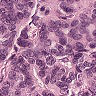
Metastatic tissue present: yes